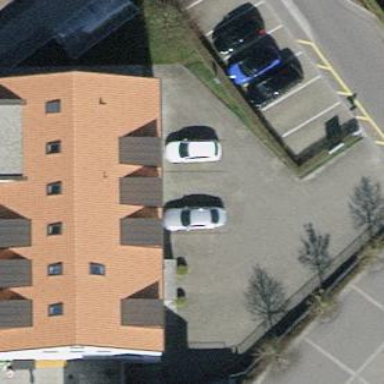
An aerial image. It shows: Sports centre building.